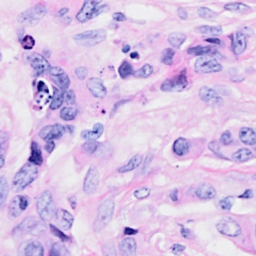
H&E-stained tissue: Breast